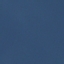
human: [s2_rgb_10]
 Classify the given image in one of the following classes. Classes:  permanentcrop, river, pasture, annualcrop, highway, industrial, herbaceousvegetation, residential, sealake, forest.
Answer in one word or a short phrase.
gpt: SeaLake